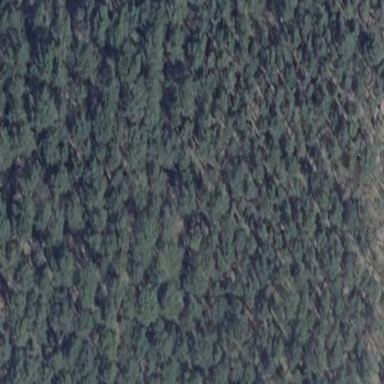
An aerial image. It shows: Forest area.